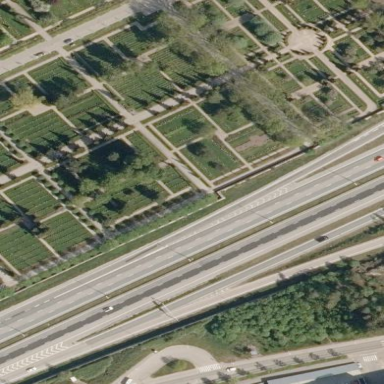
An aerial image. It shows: Sector in the cemetery.